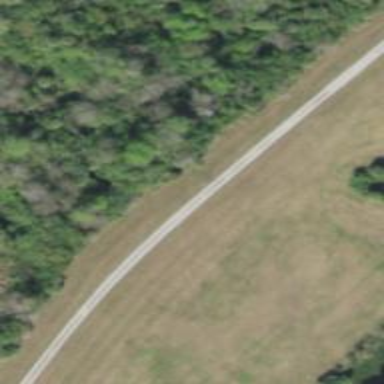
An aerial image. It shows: Track road with embankment.